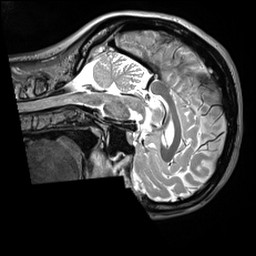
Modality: T2w
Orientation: sagittal
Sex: female